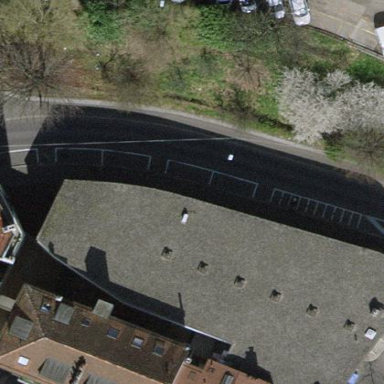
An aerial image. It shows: Cinema building.